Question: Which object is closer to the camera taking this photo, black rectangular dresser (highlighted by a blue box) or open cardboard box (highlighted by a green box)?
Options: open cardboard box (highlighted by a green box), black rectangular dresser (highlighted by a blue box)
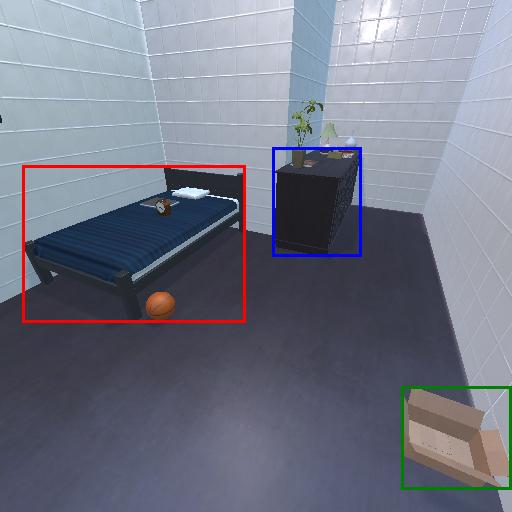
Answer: open cardboard box (highlighted by a green box)